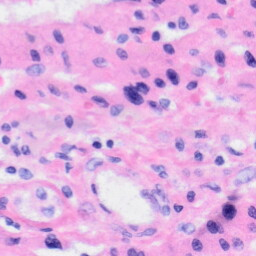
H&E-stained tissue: Liver